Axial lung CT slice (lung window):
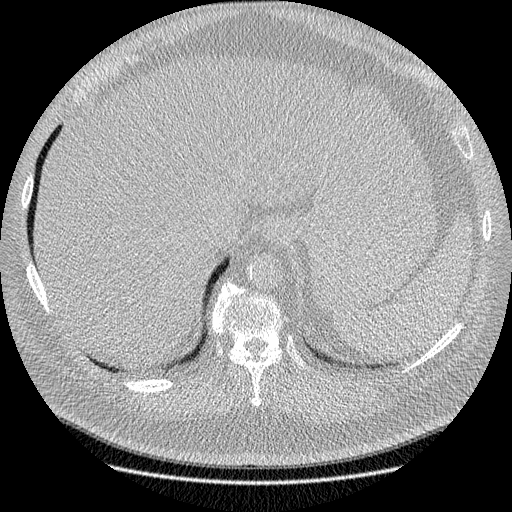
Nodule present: no